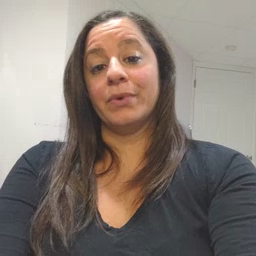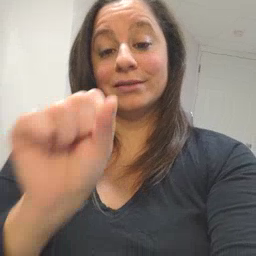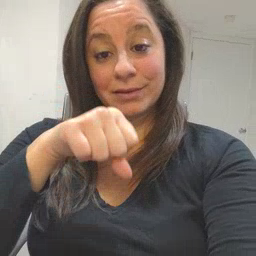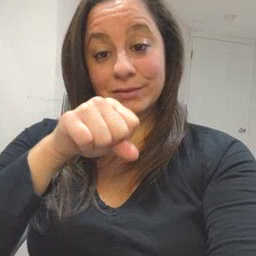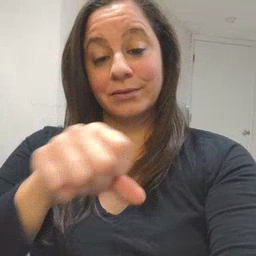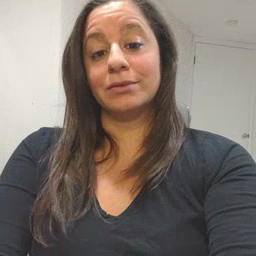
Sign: yes